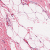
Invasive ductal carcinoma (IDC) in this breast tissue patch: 0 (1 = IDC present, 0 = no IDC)